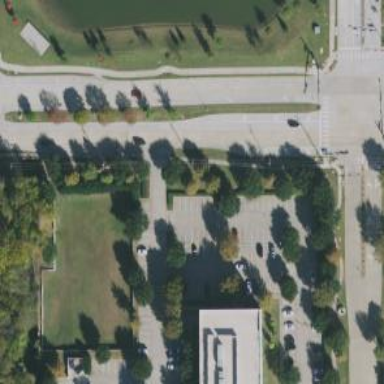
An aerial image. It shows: Secondary road with separate sidewalks.